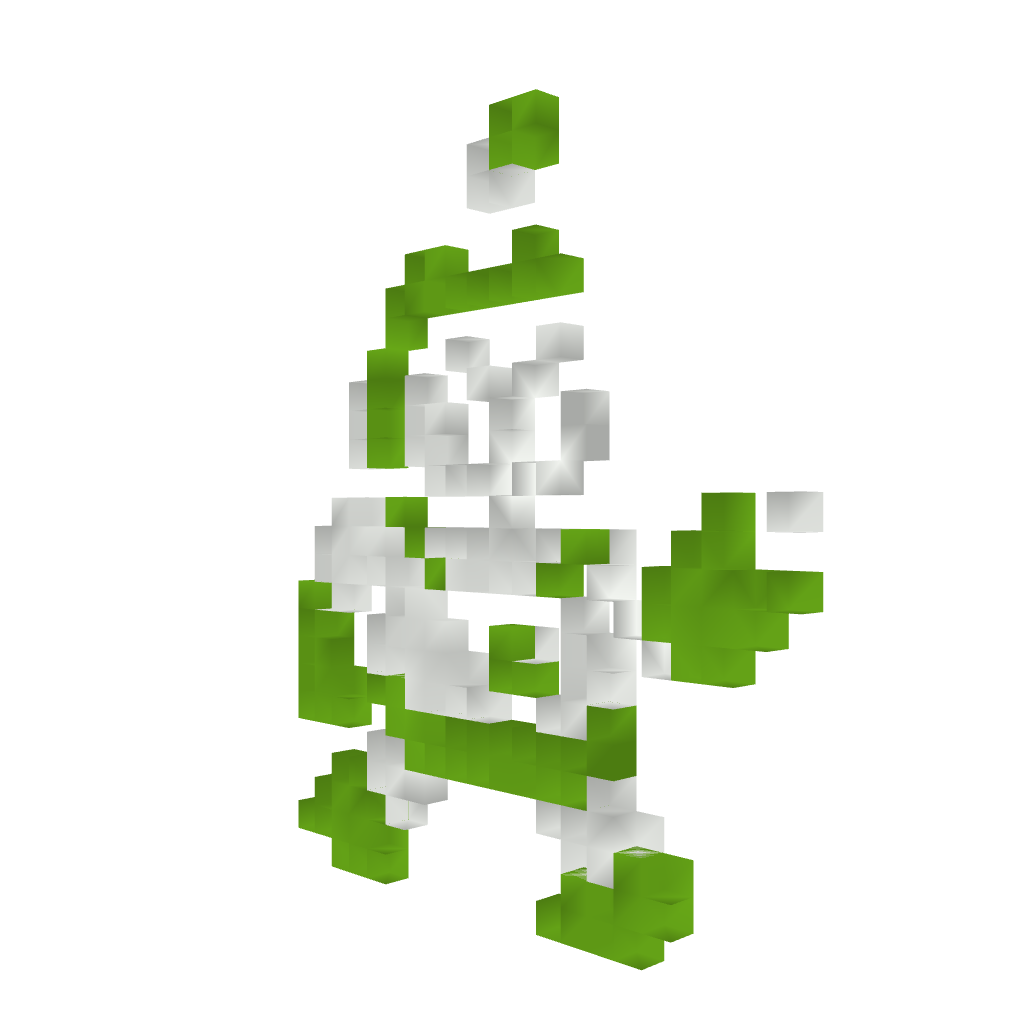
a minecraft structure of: Bubbleman (ErnieCIII)